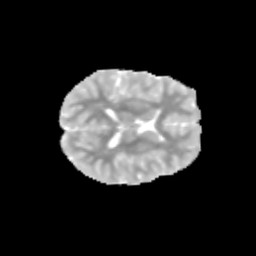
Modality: MD
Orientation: axial
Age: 10
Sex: female
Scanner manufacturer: siemens
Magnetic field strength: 3 T
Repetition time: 3.8 s
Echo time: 0.07 s